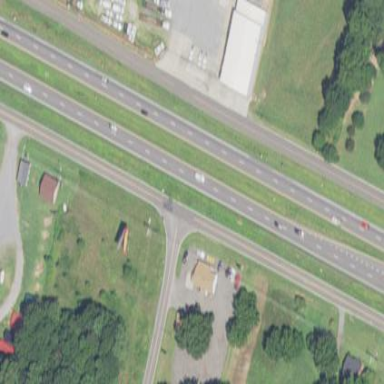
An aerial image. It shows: Area with asphalt surface designated for trunk highway.